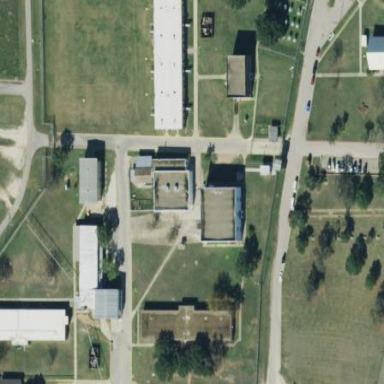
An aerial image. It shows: Prison facility surrounded by fence.